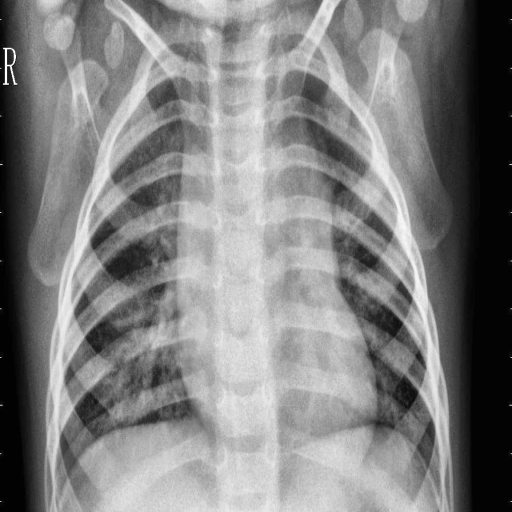
Finding: PNEUMONIA